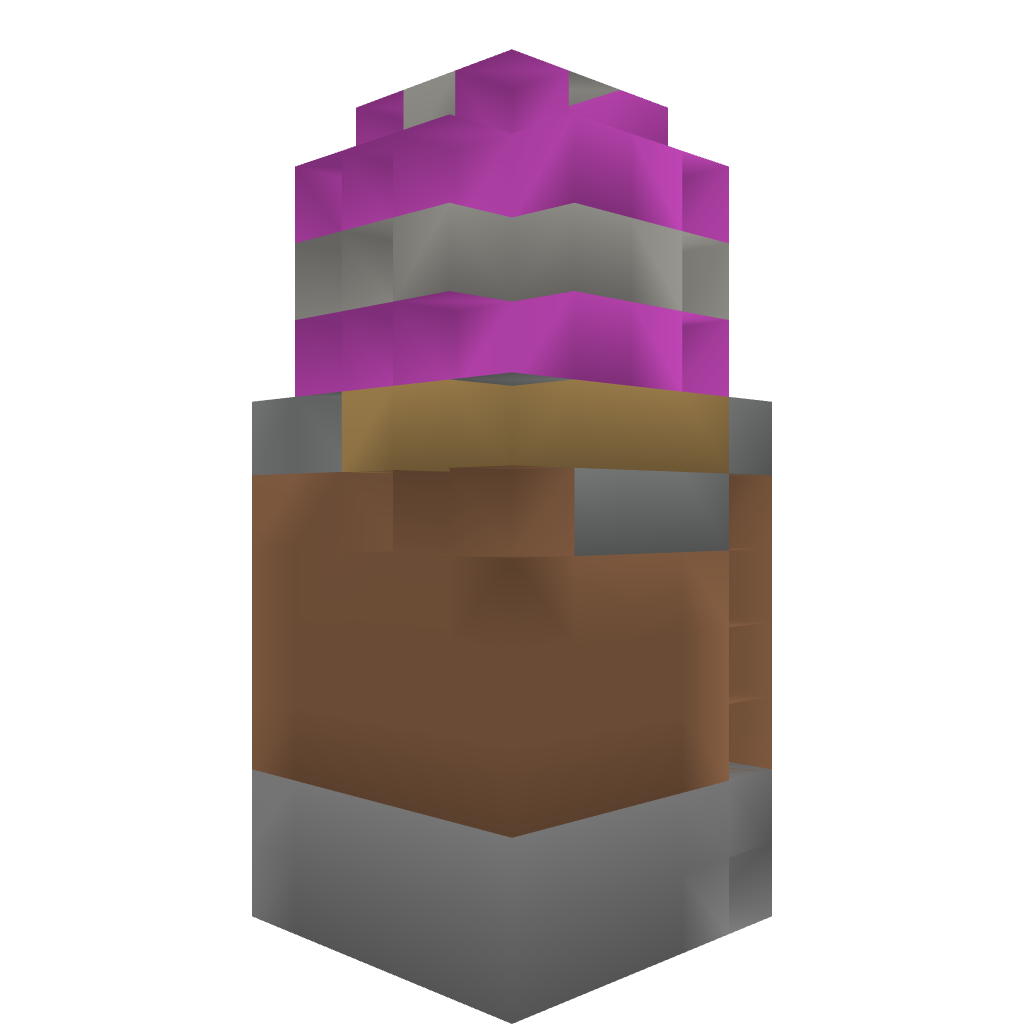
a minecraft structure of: Trading booth